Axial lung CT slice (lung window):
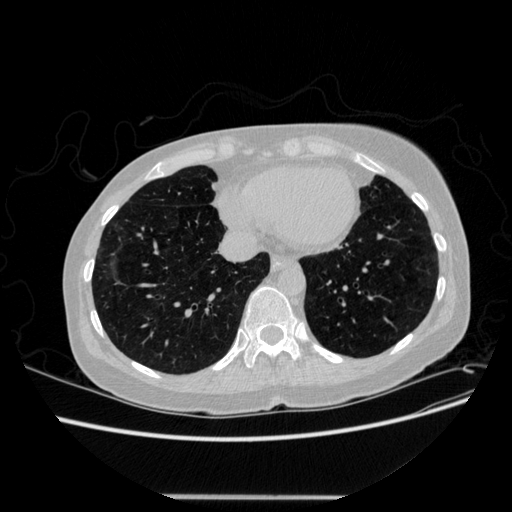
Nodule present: no